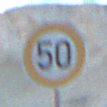
Verkehrszeichen: Geschwindigkeit50
Umgebung: Outdoor, Beach
Tageszeit: SunriseSunset
Wetter: PartlyCloudy
Licht: Natural
Jahreszeit: NotSpecified
Kontrast: MediumContrast